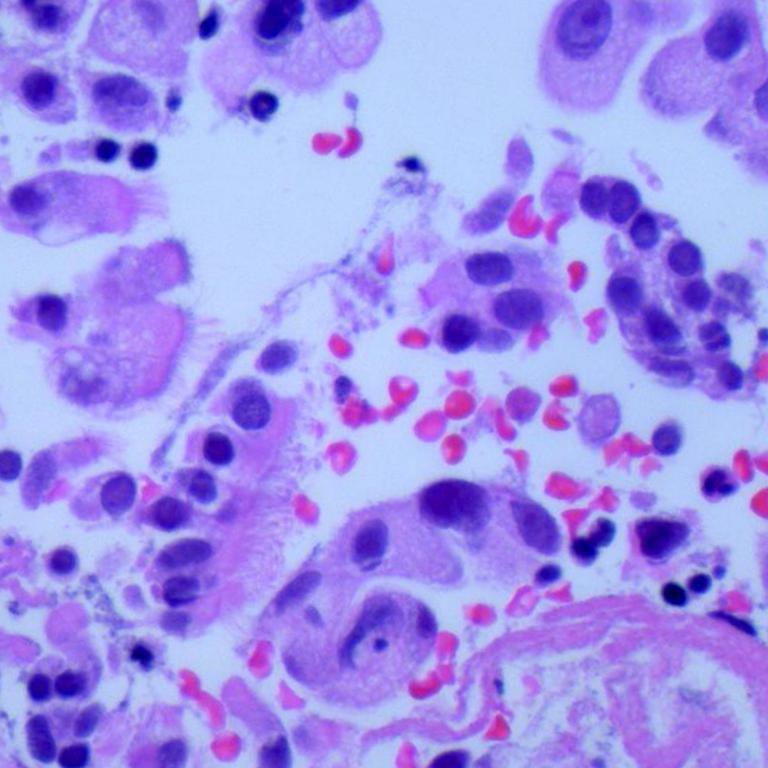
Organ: lung
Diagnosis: adenocarcinomas